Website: macys
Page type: store-pickup
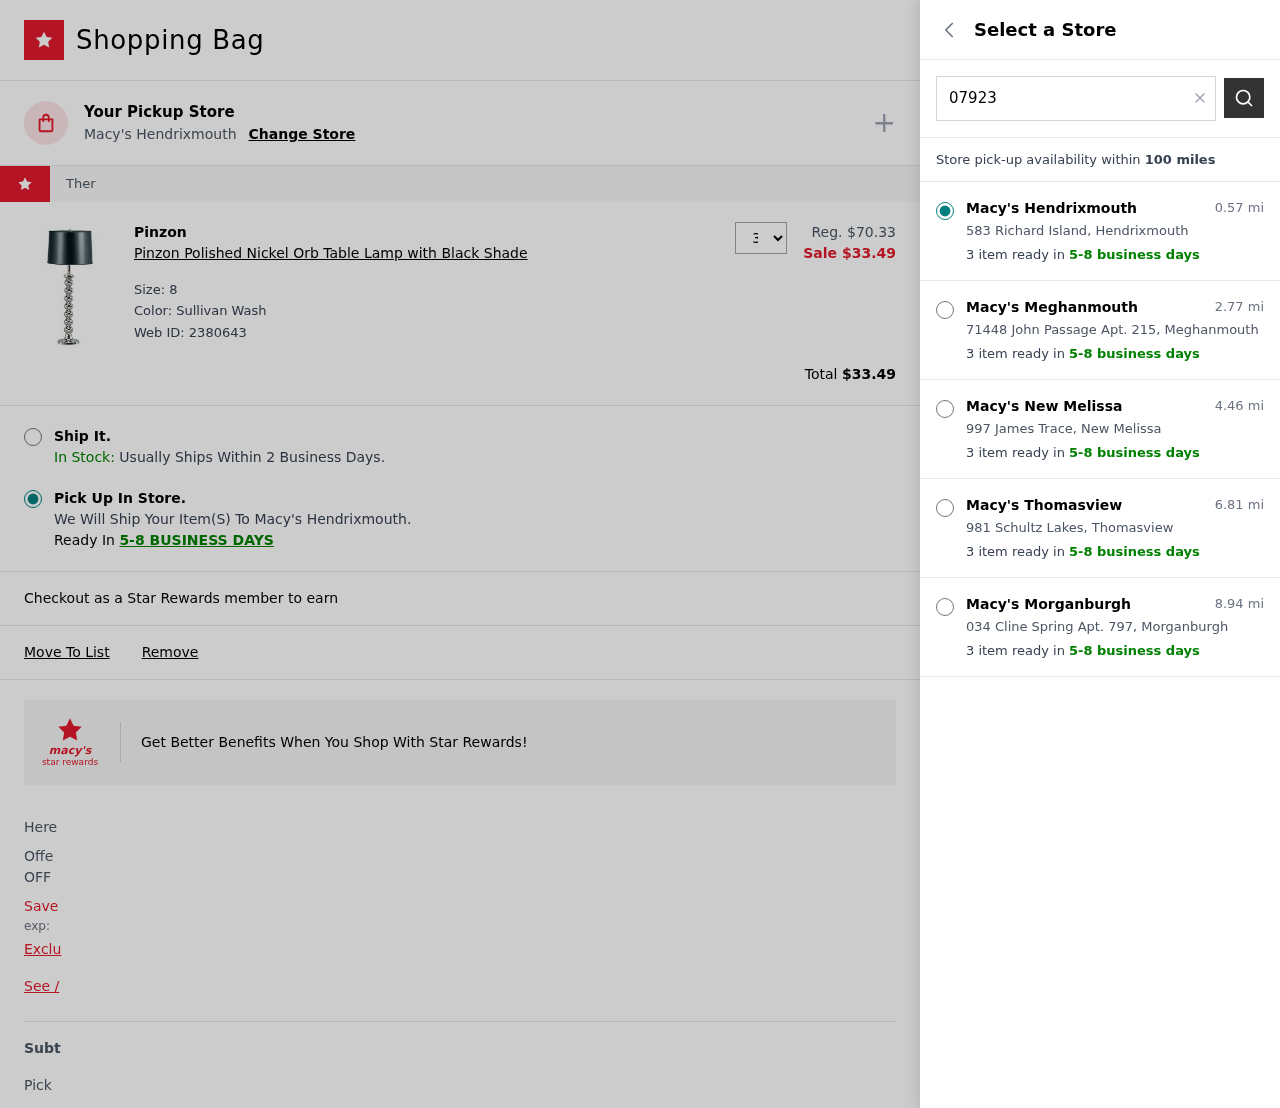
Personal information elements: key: PII_LOCATION1_CITY
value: Hendrixmouth
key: PII_LOCATION1_STREET
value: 583 Richard Island
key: PII_LOCATION2_CITY
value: Meghanmouth
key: PII_LOCATION2_STREET
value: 71448 John Passage Apt. 215
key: PII_LOCATION3_CITY
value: New Melissa
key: PII_LOCATION3_STREET
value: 997 James Trace
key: PII_LOCATION4_CITY
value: Thomasview
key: PII_LOCATION4_STREET
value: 981 Schultz Lakes
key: PII_LOCATION5_CITY
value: Morganburgh
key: PII_LOCATION5_STREET
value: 034 Cline Spring Apt. 797
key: PII_POSTCODE
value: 07923
Product elements: key: PRODUCT1_BRAND
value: Pinzon
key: PRODUCT1_NAME
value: Pinzon Polished Nickel Orb Table Lamp with Black Shade
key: PRODUCT1_PRICE
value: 33.49
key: PRODUCT1_QUANTITY
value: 3
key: PRODUCT1_ORIGINAL_PRICE
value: $70.33
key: PRODUCT1_WEB_ID
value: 2380643
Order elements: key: ORDER_TOTAL
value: $33.49
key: ORDER_DELIVERY_DATE
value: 5-8 business days
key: ORDER_DELIVERY_DATE
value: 5-8 BUSINESS DAYS
Search elements: key: SEARCH_LOCATION
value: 07923